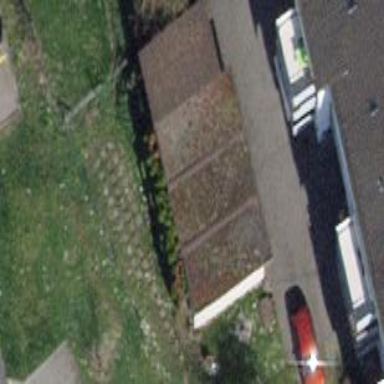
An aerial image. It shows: Group of garages.